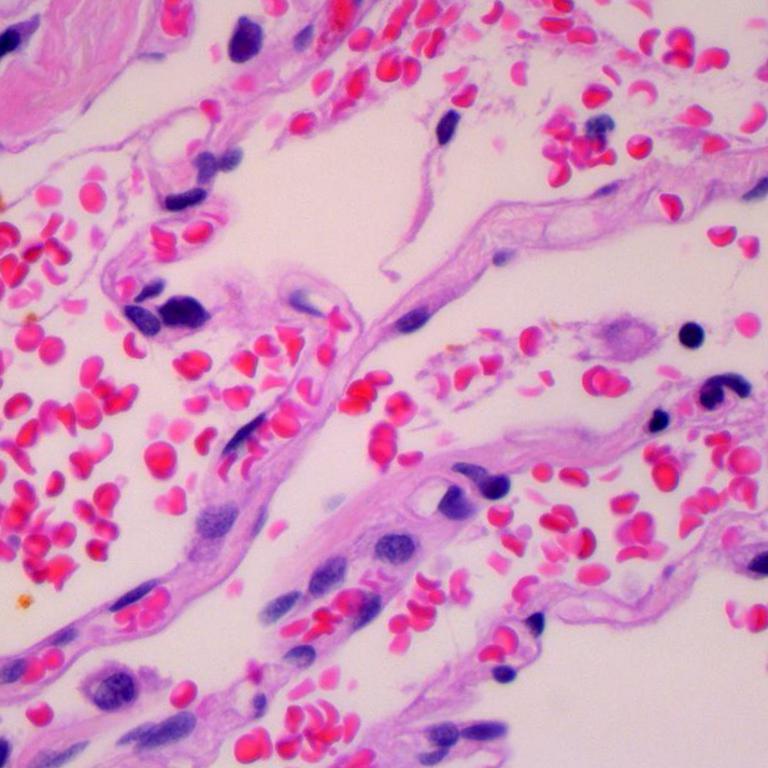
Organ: lung
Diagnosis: benign